Field crop: tomato
Growth stage: 1
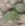
Species: solanum